Interaction volume radius: 5 \u00c5
Interaction volume height: 20 \u00c5
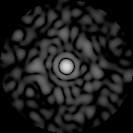
Disorder parameter: 0.8726